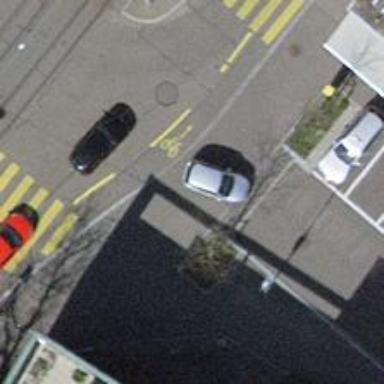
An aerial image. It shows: Unmarked crossing with traffic calming table on the road.